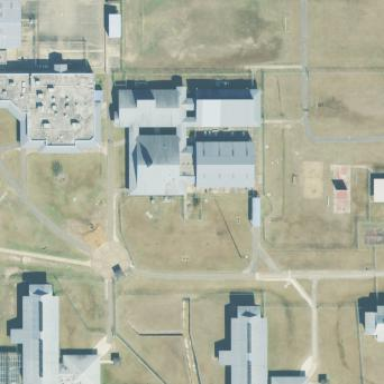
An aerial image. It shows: Prison facility surrounded by fence.